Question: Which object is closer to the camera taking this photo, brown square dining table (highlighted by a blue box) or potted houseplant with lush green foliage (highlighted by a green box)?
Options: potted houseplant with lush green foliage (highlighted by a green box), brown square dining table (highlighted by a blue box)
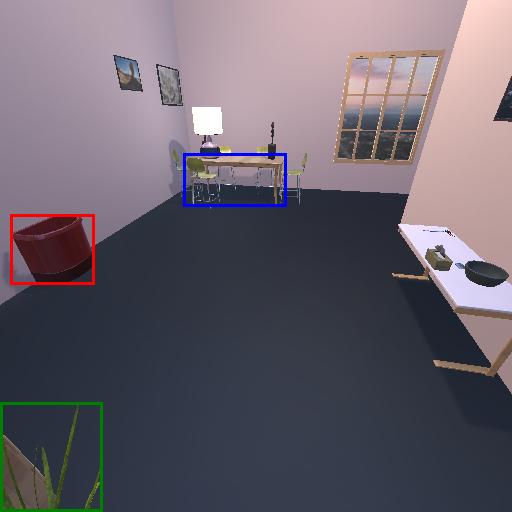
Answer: potted houseplant with lush green foliage (highlighted by a green box)